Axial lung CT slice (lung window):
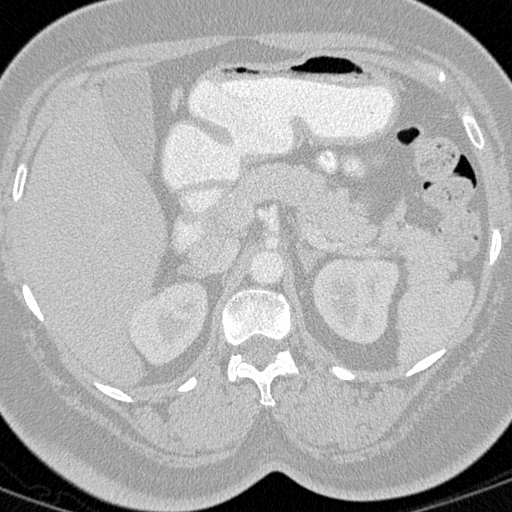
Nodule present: no